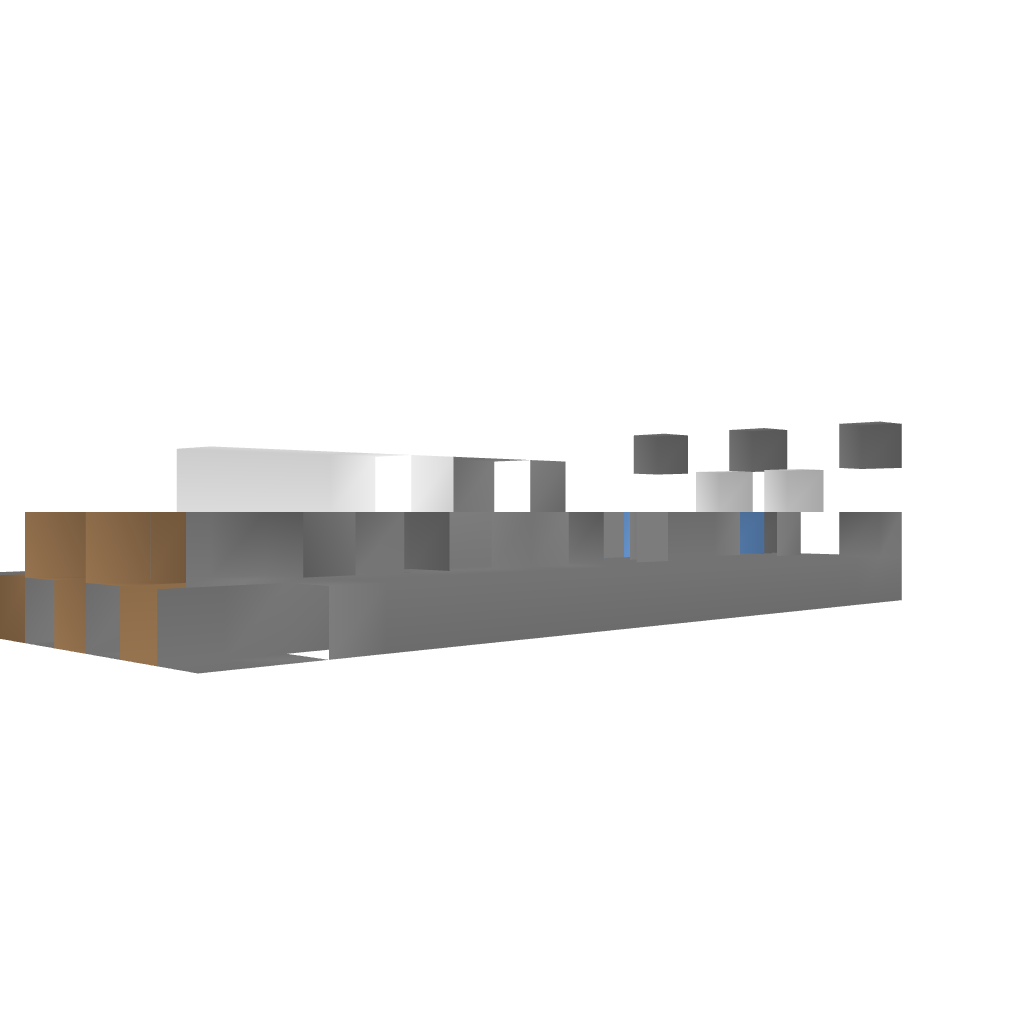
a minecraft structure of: Target Marker bad low quality